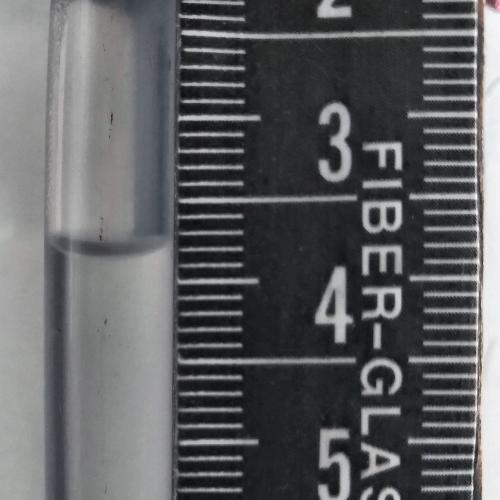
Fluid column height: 3.8 cm